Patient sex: M
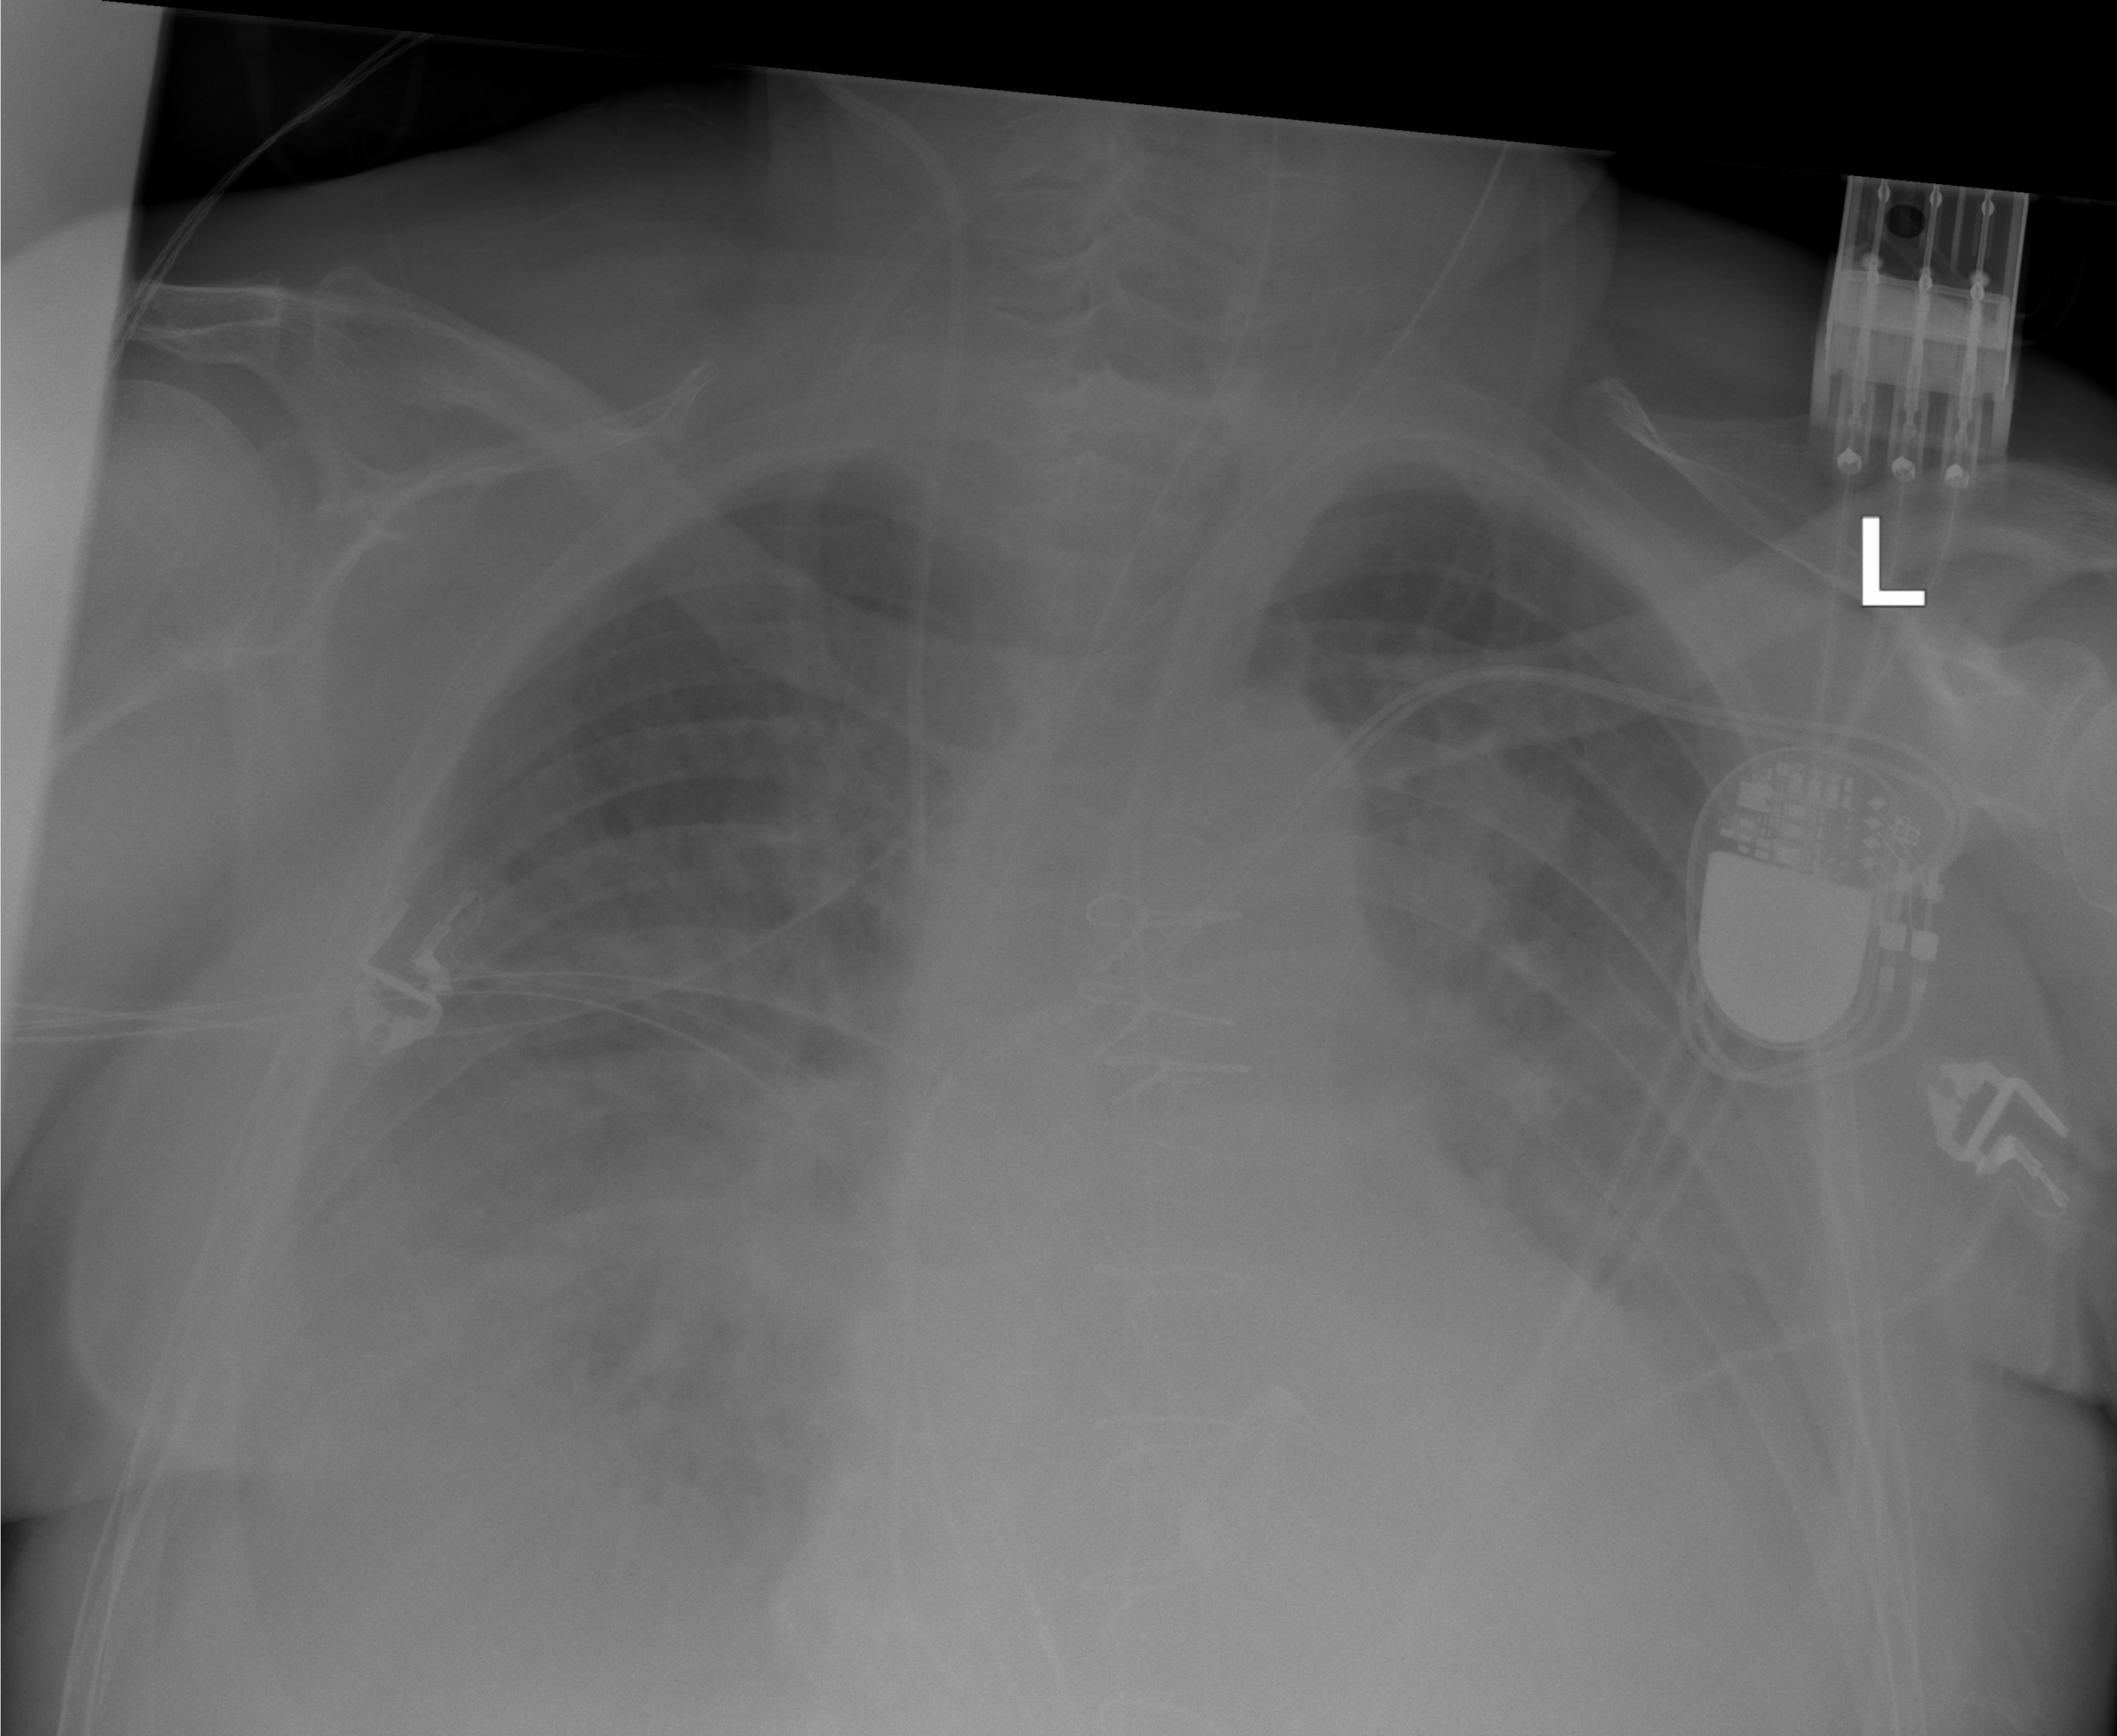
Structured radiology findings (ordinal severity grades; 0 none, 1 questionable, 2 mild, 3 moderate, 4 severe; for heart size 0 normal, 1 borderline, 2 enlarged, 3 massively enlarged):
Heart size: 2
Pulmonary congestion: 3
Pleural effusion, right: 3
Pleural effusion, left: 2
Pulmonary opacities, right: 2
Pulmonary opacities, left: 2
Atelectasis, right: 2
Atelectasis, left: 2